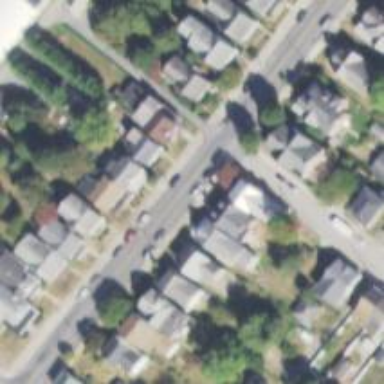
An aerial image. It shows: Alleyway designated as service road.